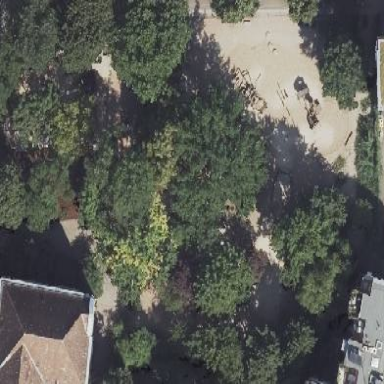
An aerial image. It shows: Playground with dirt surface.